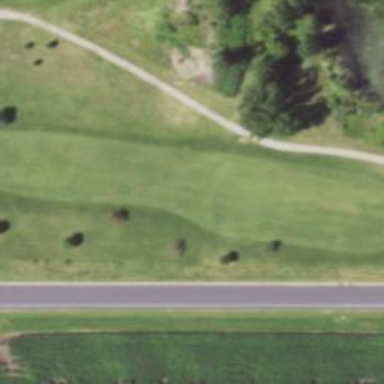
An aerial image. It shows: Golf hole for the sport of golf.